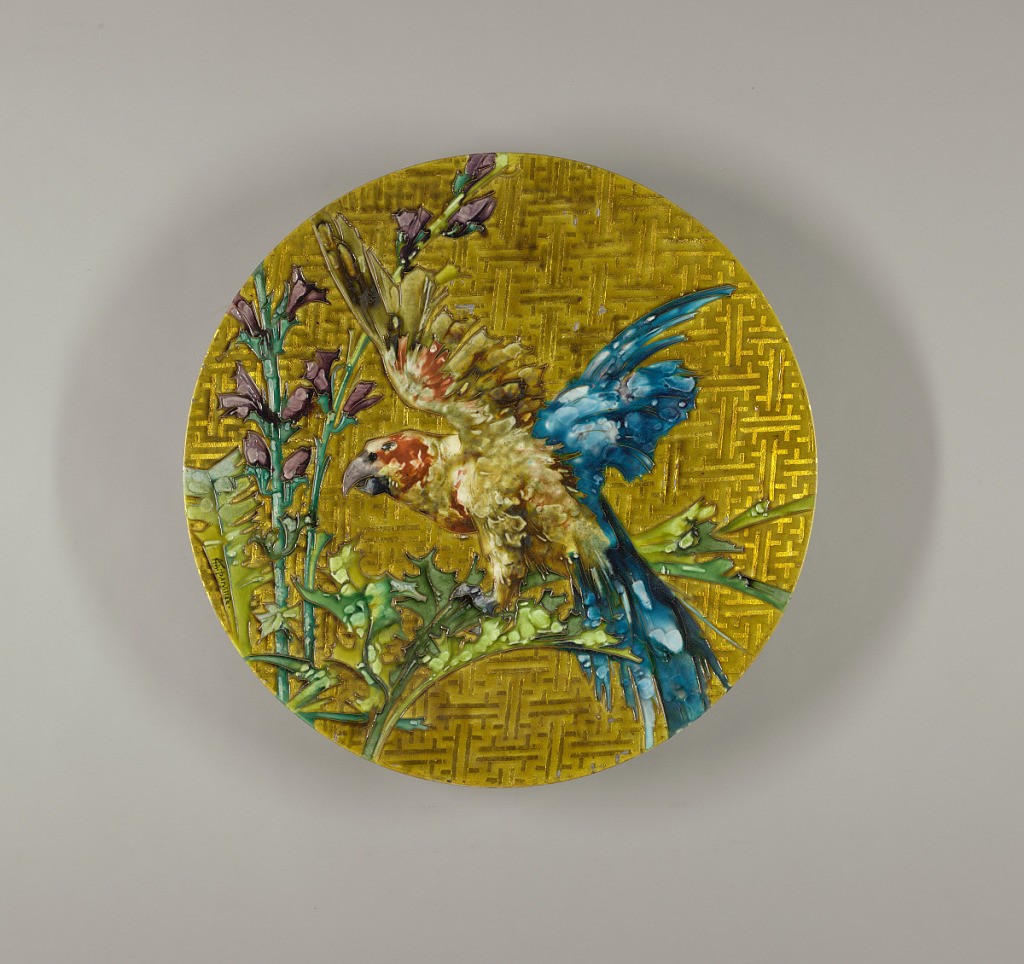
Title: Plate
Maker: Léon Parvillée, French, 1830 - 1885
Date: ca. 1870
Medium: Enamel-painted, glazed and gilt earthenware
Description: Circular plate with gold colored crosshatched ground deecorated with scene of colorful bird (parrot?) with outstretched wings on tall stalks of purple and yellow followering plants.